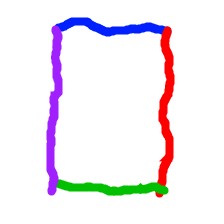
Shape: rectangle